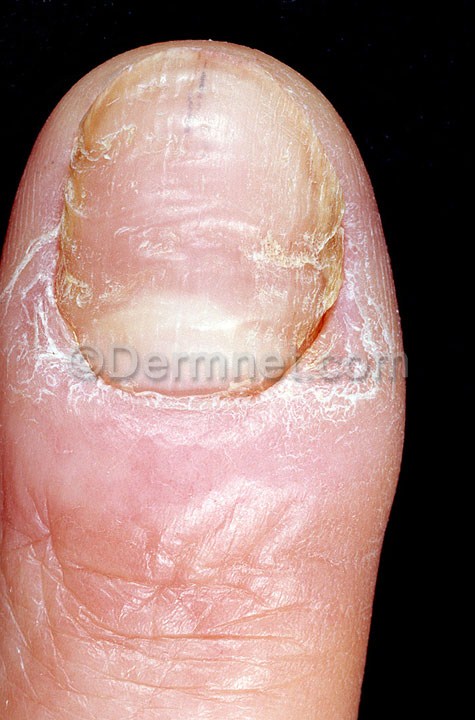
Disease: Nail Fungus and other Nail Disease